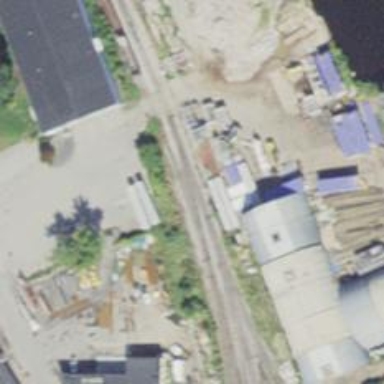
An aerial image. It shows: Railway yard in service.